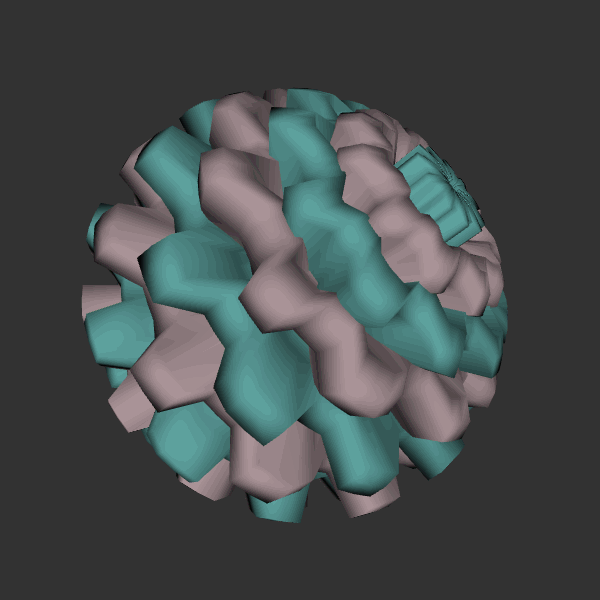
Background: dark